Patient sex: M
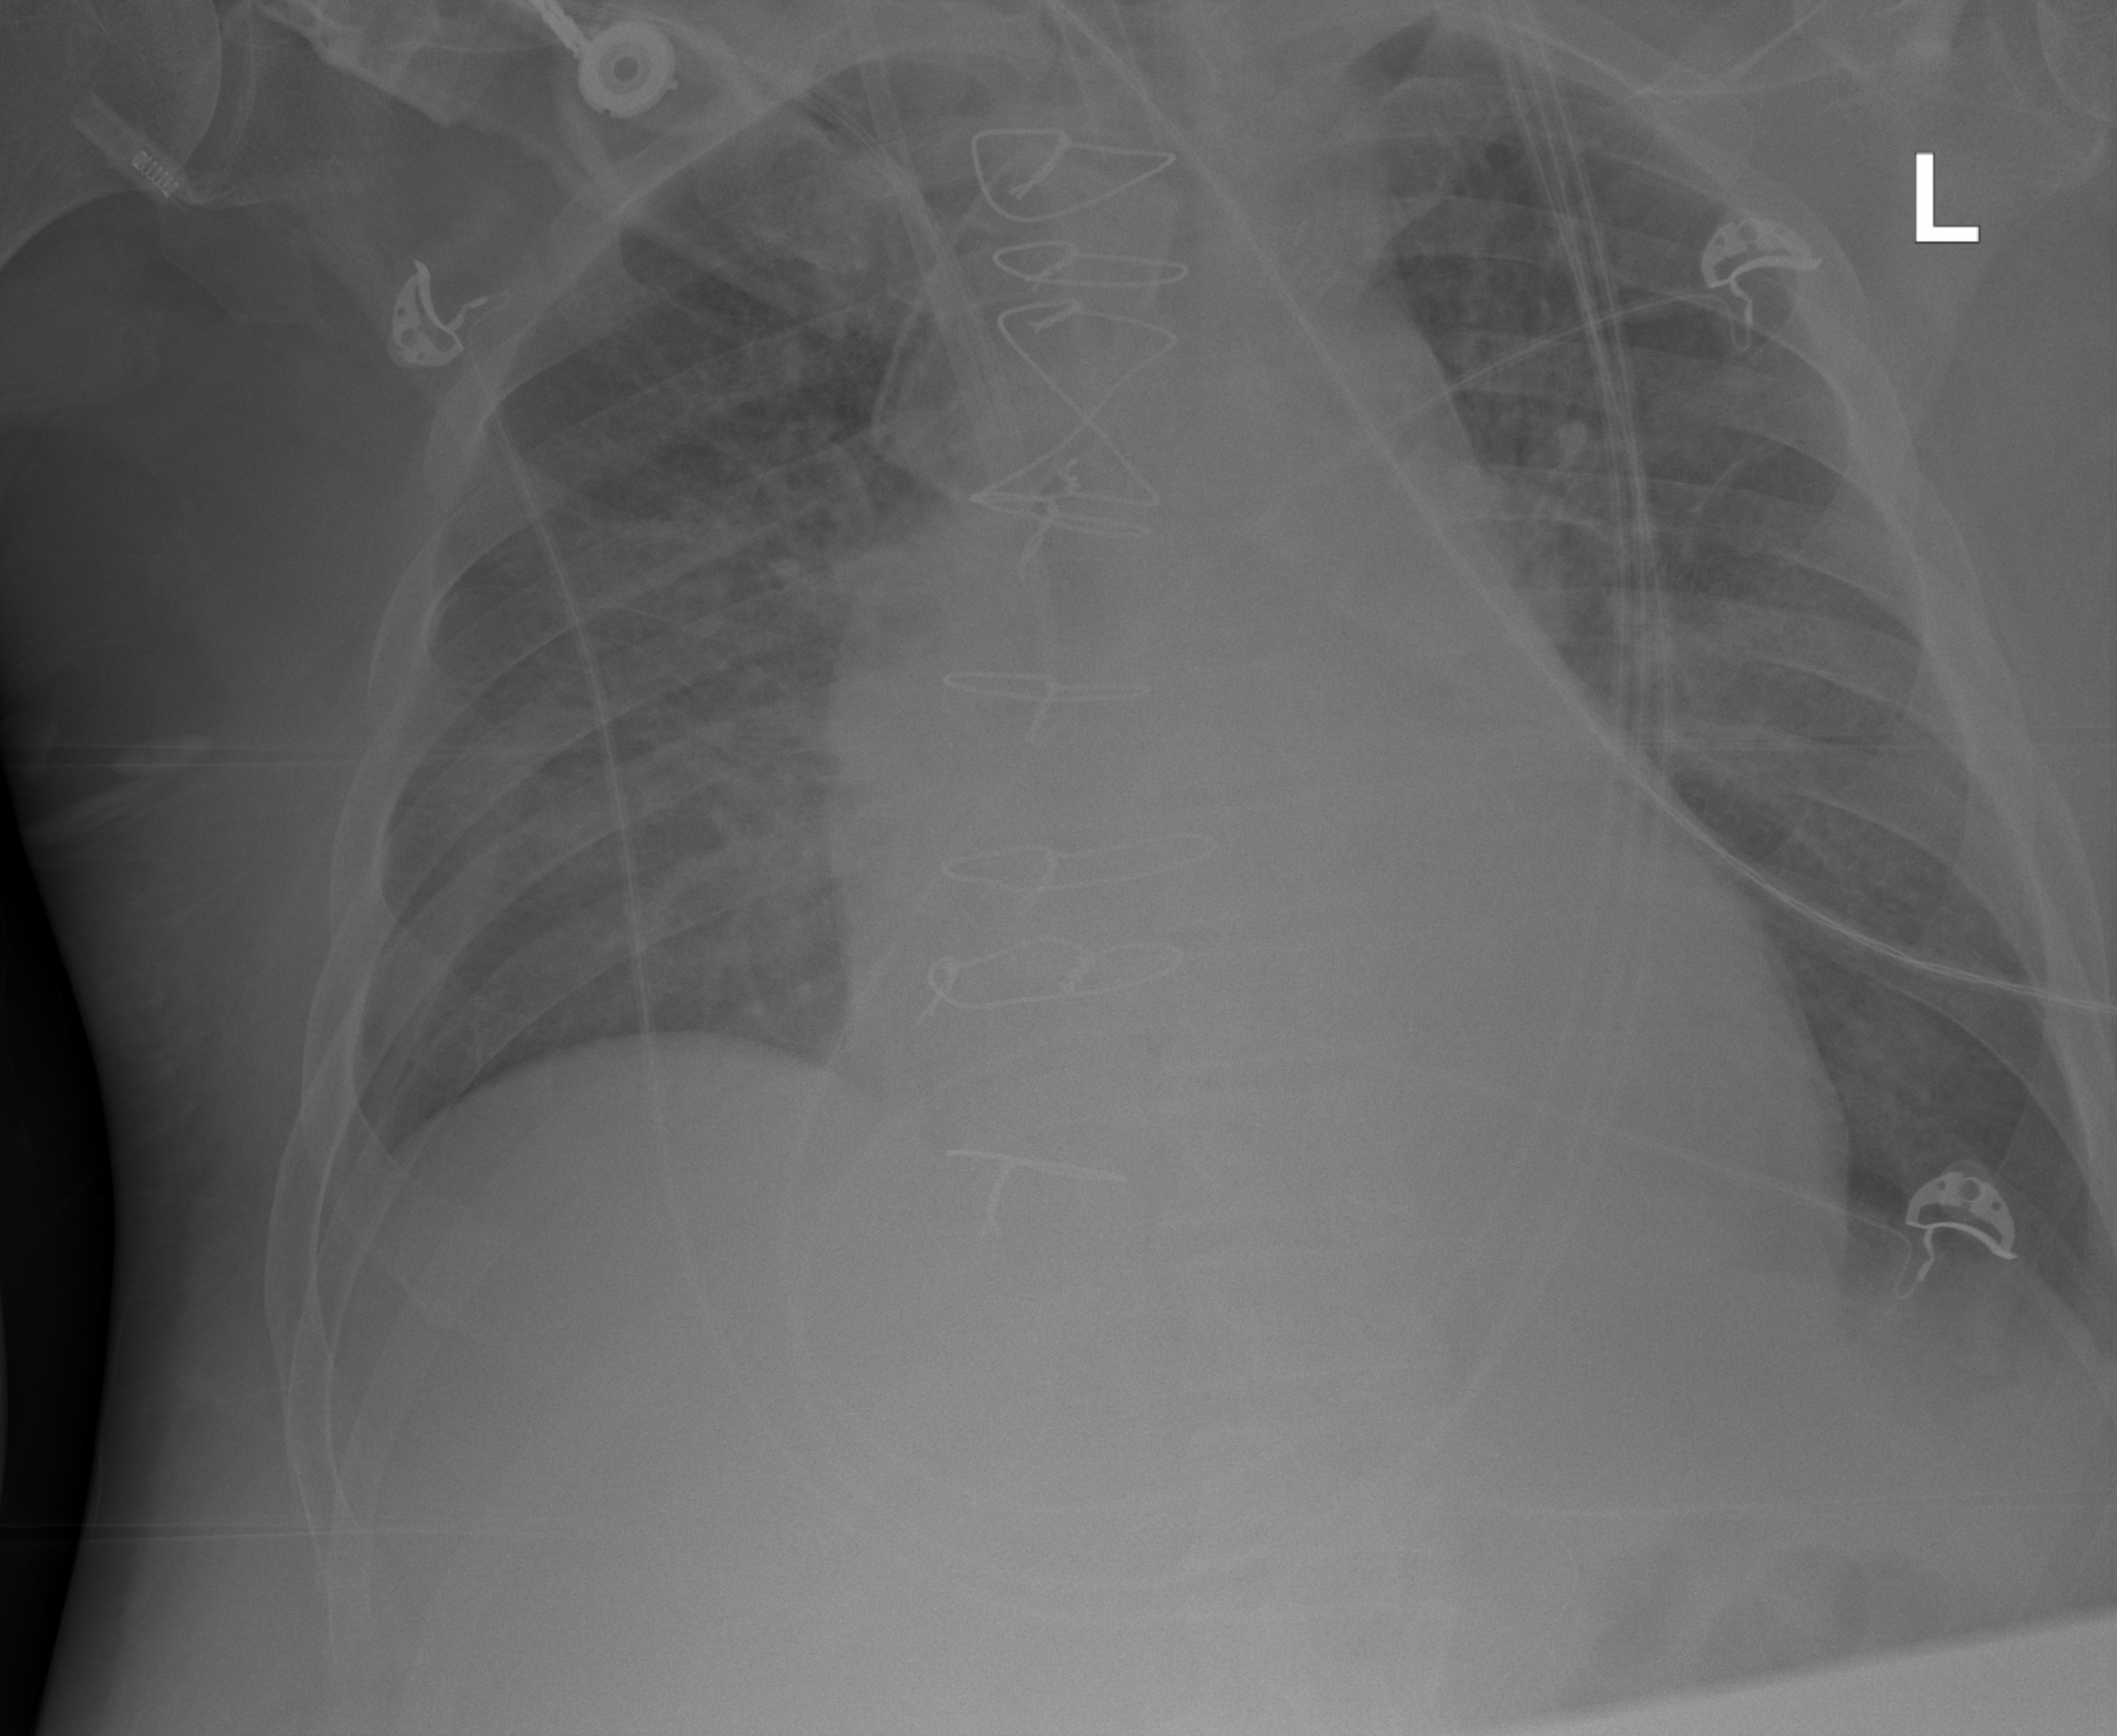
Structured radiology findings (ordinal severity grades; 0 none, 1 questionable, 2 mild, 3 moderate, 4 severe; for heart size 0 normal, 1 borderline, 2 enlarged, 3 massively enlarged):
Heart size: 2
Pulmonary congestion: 2
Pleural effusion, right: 0
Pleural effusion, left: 2
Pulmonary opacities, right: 1
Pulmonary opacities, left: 1
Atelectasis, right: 2
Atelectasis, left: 2